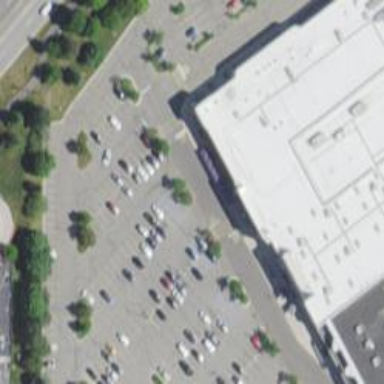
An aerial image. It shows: Supermarket.